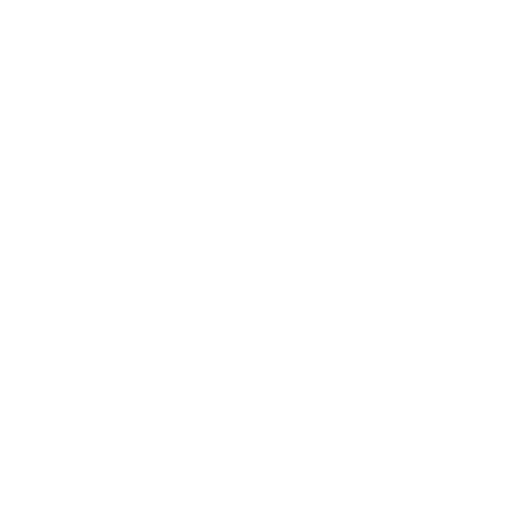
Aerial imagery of island in Alaska named El Capitan Island containing only unknown